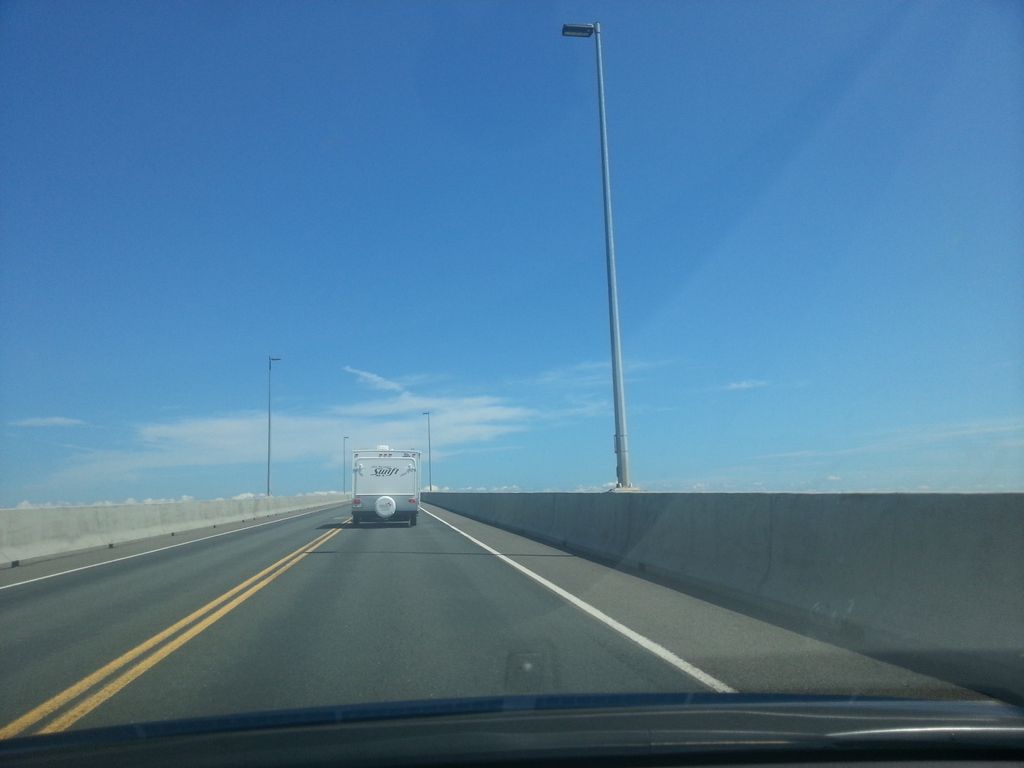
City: charlottetown